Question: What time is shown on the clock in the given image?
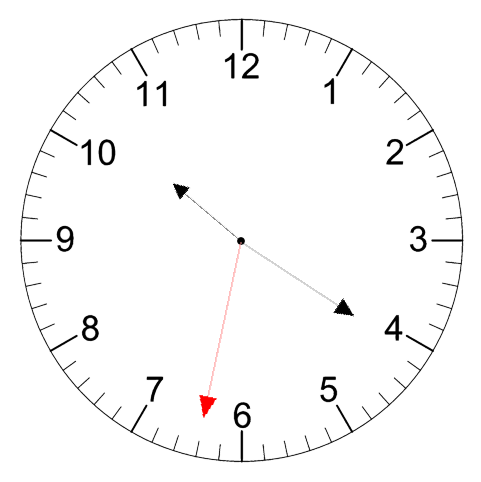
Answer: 10:20:32